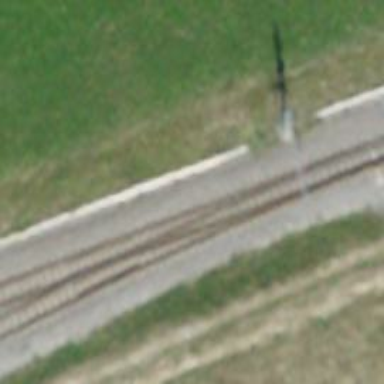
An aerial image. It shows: Railway signal.